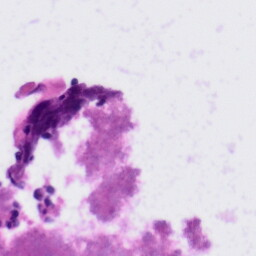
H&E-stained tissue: Tonsil